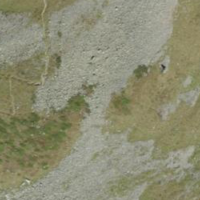
EUNIS habitat code: 31
Species observed at this site:
Silene acaulis